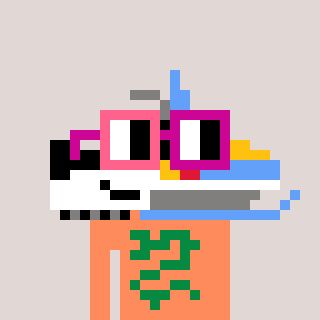
a pixel art character with square pink and red glasses, a snowmobile-shaped head and a peachy-colored body on a warm background